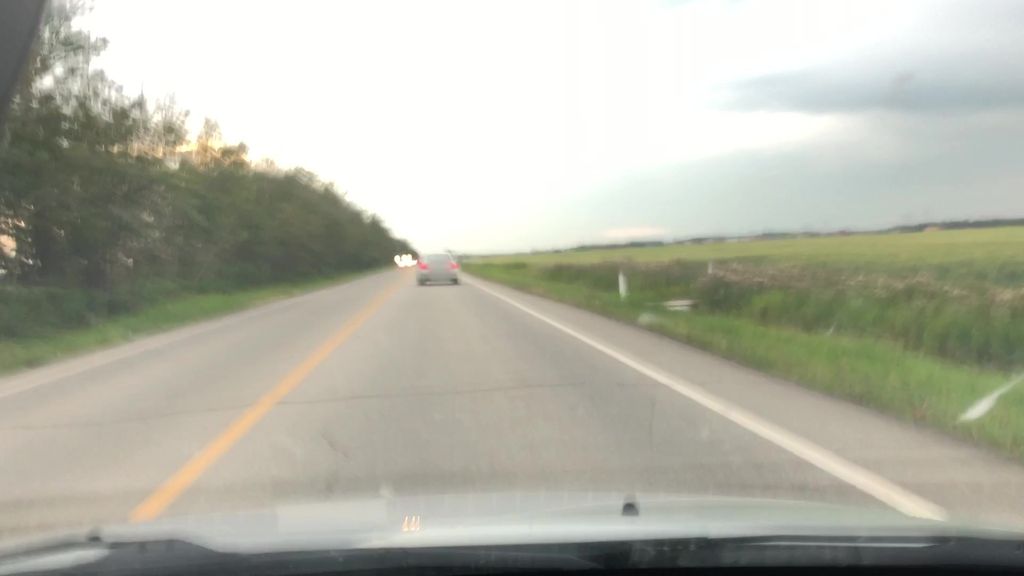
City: edmonton